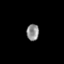
Tissue: skin
Cell type: Fibroblasts
Senescence score: 0.719
Nuclear area (px): 199
Mean DAPI intensity: 142.432